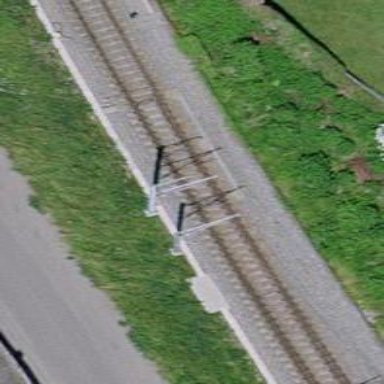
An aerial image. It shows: Railway switch.